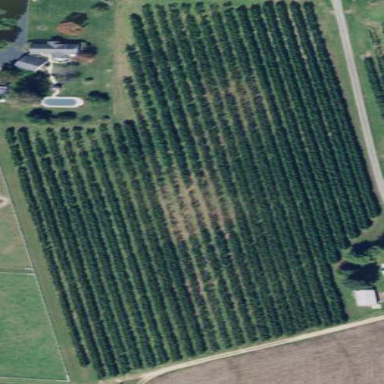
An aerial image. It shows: Orchard.